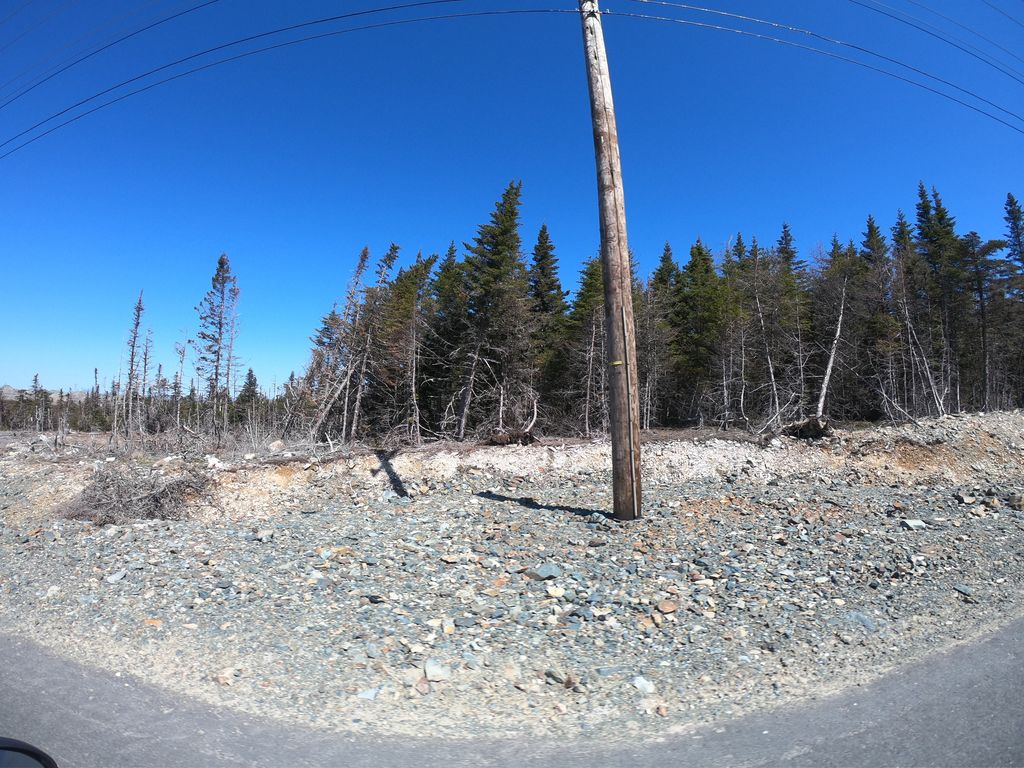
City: st_johns